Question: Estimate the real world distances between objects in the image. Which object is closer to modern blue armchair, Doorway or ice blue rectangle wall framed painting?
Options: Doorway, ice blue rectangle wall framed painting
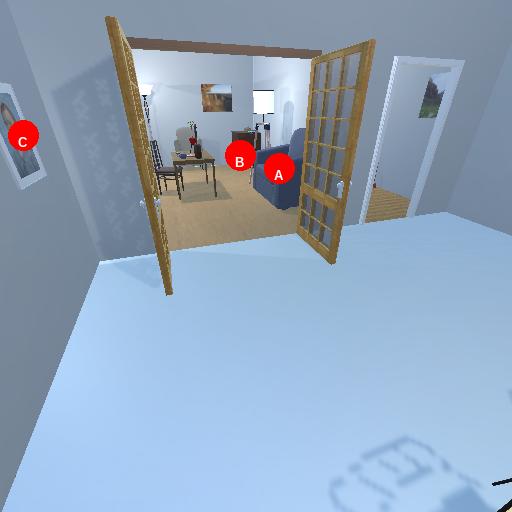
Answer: Doorway